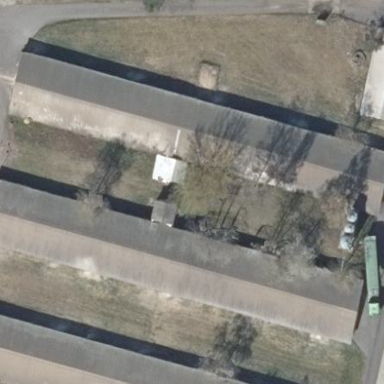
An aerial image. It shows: Gabled farm auxiliary building with grey roof. The roof is oriented along the structure.